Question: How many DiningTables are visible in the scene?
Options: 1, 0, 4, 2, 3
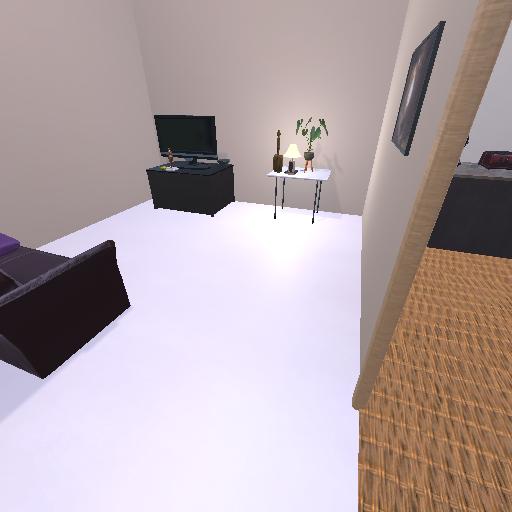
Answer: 1